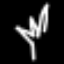
Label: leaf